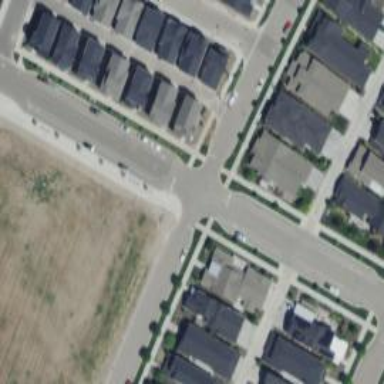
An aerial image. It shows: Smooth asphalt road in residential area.